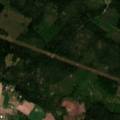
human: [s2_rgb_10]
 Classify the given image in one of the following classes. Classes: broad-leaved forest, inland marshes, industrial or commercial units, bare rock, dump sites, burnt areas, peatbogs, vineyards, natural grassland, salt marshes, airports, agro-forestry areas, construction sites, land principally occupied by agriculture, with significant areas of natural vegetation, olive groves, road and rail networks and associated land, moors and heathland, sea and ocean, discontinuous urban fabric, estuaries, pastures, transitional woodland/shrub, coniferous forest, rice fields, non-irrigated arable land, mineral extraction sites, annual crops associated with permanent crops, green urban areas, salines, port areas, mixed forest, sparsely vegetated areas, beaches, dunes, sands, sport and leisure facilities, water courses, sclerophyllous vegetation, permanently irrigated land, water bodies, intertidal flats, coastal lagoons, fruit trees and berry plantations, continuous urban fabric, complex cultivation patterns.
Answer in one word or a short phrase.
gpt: land principally occupied by agriculture, with significant areas of natural vegetation, coniferous forest, mixed forest